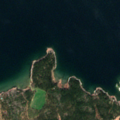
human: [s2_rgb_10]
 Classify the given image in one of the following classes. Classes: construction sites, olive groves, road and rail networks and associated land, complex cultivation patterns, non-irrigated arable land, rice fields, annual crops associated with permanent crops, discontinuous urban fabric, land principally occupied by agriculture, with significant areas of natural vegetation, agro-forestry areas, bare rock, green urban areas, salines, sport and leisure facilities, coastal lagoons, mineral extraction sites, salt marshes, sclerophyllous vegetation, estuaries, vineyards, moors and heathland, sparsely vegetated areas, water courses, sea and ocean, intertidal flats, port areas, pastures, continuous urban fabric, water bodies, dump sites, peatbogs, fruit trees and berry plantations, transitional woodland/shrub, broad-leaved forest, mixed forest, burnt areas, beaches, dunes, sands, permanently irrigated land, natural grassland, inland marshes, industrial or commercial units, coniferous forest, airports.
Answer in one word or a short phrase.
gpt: coniferous forest, mixed forest, sea and ocean